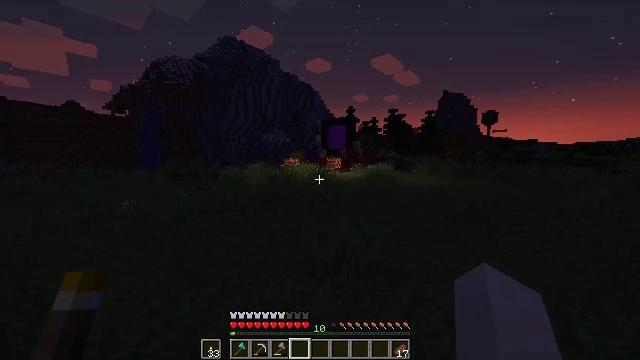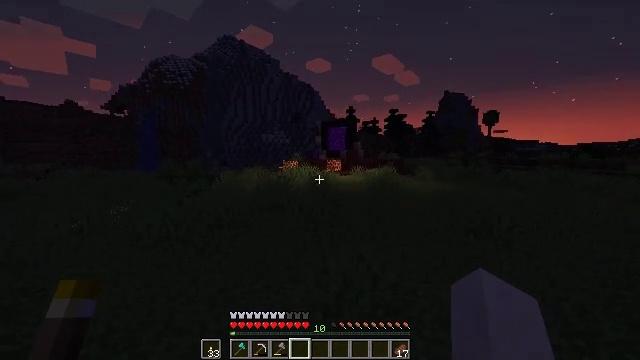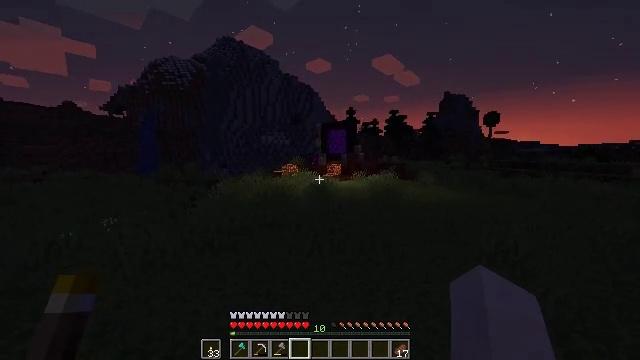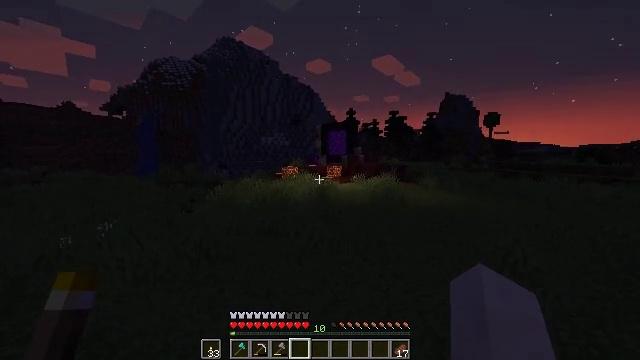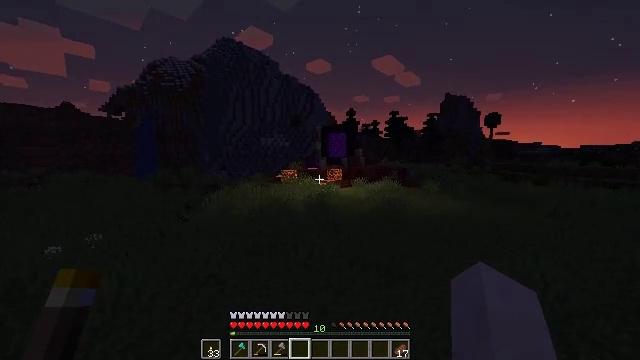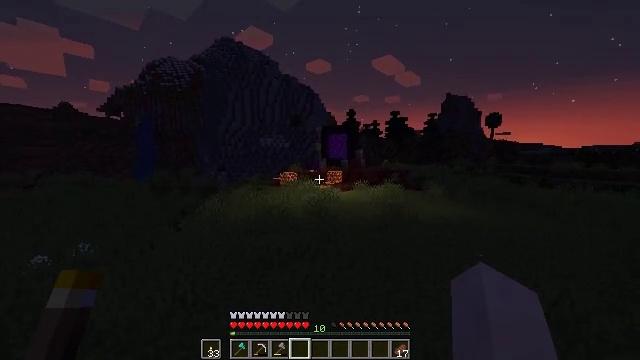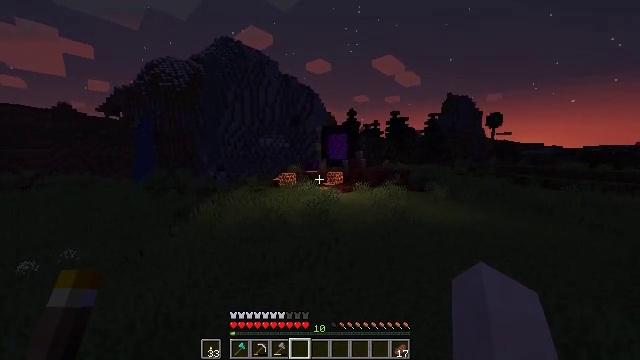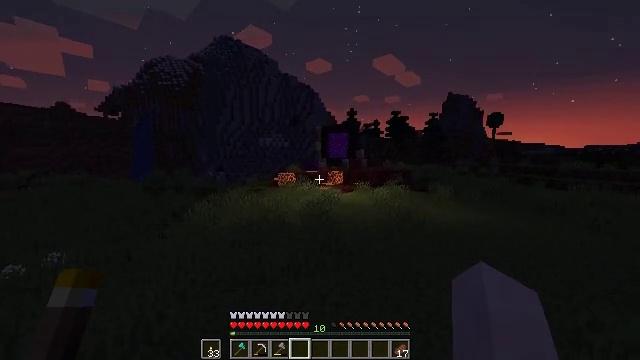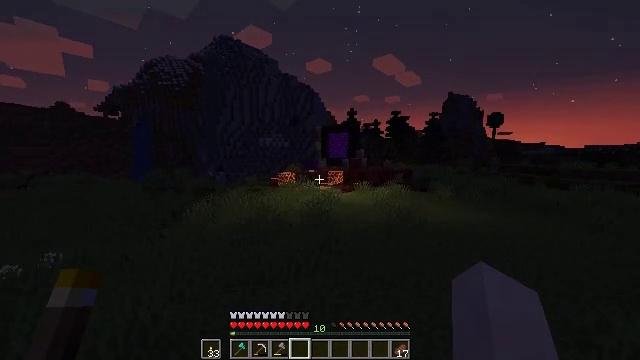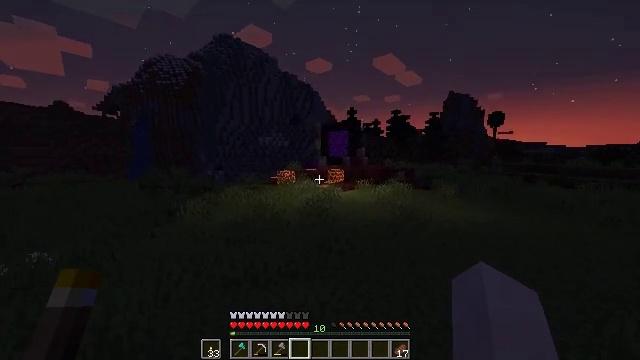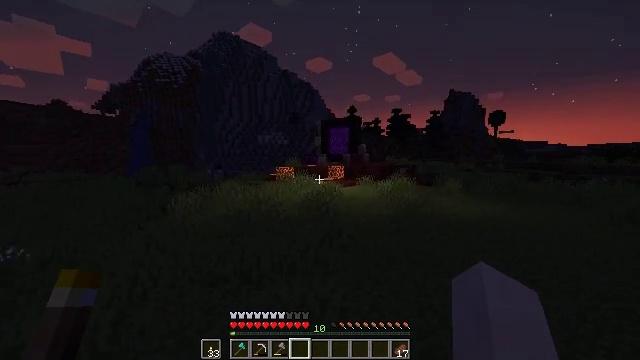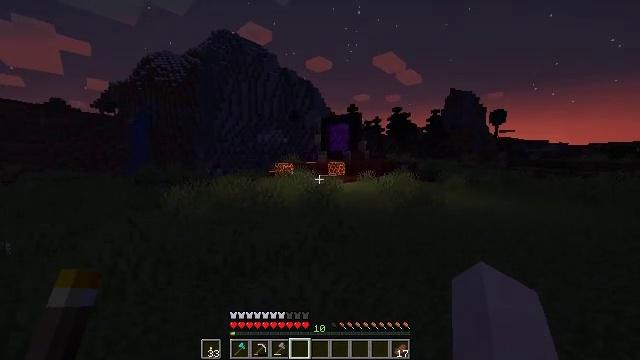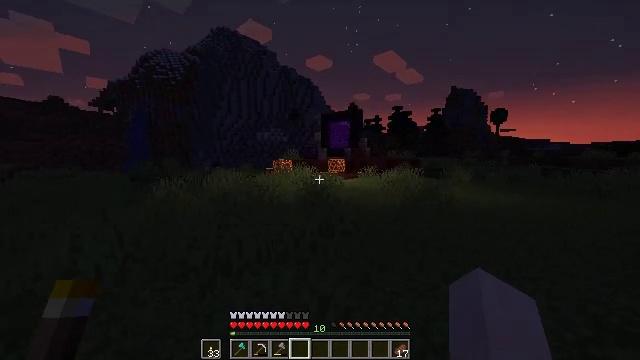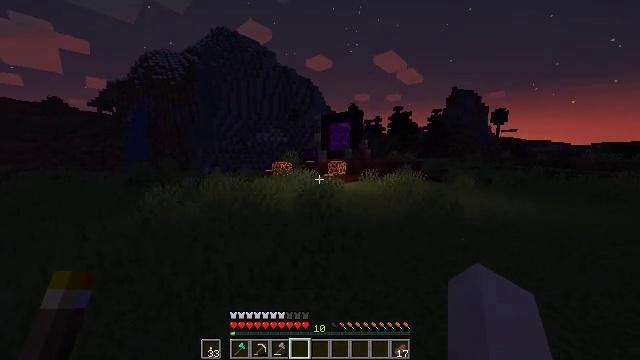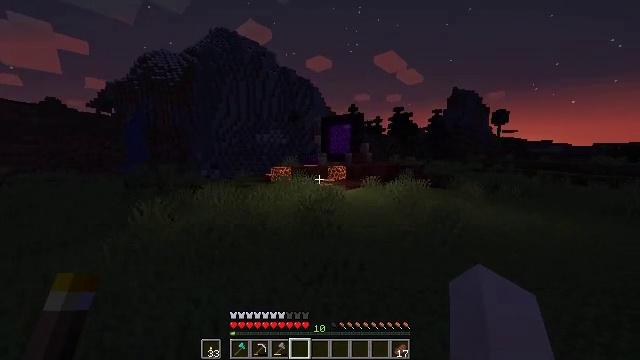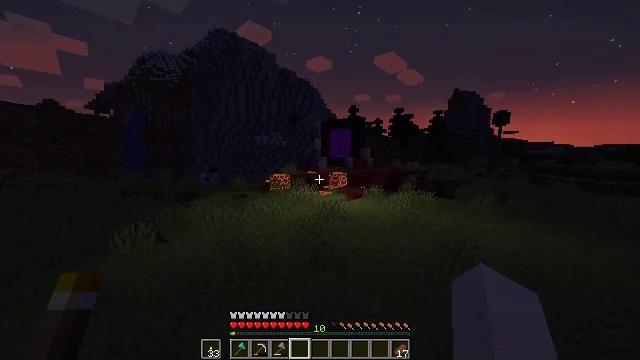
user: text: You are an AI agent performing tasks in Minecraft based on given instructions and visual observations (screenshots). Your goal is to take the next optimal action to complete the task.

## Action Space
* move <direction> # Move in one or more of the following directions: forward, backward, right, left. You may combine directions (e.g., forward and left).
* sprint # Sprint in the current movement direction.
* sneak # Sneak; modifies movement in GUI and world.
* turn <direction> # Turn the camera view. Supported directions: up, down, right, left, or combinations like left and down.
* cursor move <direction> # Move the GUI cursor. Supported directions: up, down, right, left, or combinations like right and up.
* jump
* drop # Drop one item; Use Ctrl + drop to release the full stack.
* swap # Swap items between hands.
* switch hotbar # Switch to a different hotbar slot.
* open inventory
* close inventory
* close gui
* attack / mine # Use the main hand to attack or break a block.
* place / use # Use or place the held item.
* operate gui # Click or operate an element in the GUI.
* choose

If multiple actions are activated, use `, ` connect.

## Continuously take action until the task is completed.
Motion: motion action
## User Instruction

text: Break the netherrack block.
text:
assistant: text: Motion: move forward, sprint, jump
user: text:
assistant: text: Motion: move forward, sprint, jump
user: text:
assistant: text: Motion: move forward, sprint, jump
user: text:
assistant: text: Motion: move forward, sprint, jump
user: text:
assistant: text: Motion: move forward, sprint, jump
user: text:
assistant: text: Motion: move forward, sprint, jump
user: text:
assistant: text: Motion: move forward, sprint, jump
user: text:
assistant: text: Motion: move forward, sprint, jump
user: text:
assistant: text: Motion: move forward, sprint, jump
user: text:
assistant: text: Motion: move forward, sprint, jump
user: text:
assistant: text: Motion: move forward, sprint, jump
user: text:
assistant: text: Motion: move forward, sprint, jump
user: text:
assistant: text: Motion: move forward, sprint, jump
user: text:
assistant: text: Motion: move forward, sprint, jump
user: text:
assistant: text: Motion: move forward, sprint, jump
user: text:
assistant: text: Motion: move forward, sprint, jump
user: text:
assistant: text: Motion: move forward, sprint, jump
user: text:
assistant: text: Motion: move forward, sprint, jump
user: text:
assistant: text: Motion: move forward, sprint, jump
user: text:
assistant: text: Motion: move forward, sprint, jump
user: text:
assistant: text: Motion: move forward, sprint, jump
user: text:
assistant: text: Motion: move forward, sprint, jump
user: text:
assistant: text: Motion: move forward, sprint, jump
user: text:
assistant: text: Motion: move forward, sprint, jump
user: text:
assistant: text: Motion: move forward, sprint, jump
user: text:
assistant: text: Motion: move forward, sprint, jump
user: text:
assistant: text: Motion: move forward, sprint, jump
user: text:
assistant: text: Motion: move forward and move right, sprint, jump
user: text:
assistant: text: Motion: move forward and move right, sprint, jump
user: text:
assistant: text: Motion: move forward and move right, sprint, jump